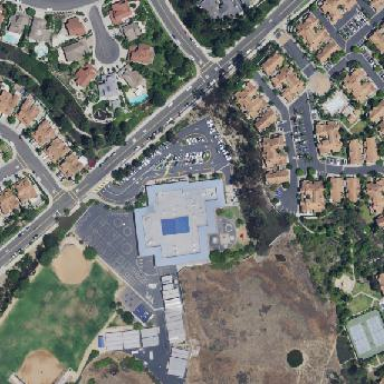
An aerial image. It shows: School.